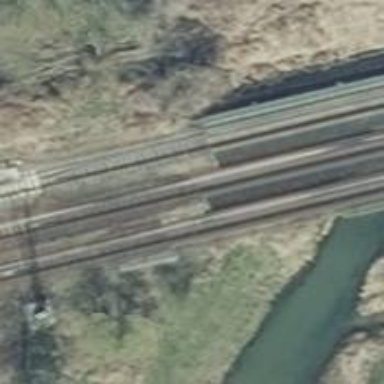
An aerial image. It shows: Railway bridge with electrified contact lines.